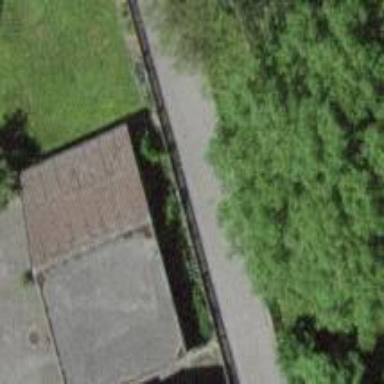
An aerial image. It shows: Garage building.